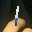
Label: 1